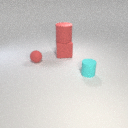
large red rubber cube behind small red rubber sphere